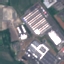
Label: Industrial